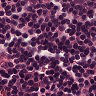
Metastatic tissue present: no